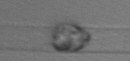
Label: Dactyliosolen_blavyanus